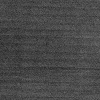
Atmospheric dust classification: dusty